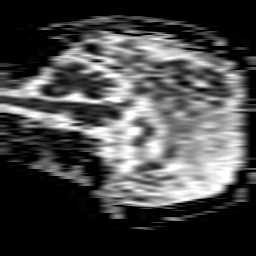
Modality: ADC
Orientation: sagittal
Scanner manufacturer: philips
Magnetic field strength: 1.5 T
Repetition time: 3.485 s
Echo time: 0.09326 s